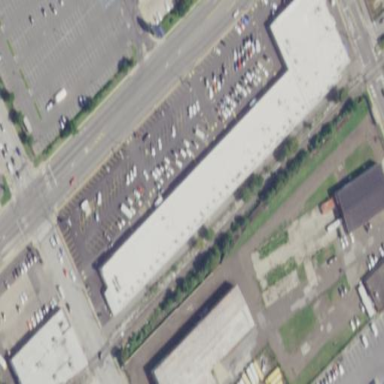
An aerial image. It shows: Retail area.